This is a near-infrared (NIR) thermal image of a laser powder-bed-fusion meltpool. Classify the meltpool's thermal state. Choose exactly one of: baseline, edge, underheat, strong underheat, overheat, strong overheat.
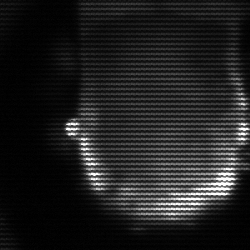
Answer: baseline